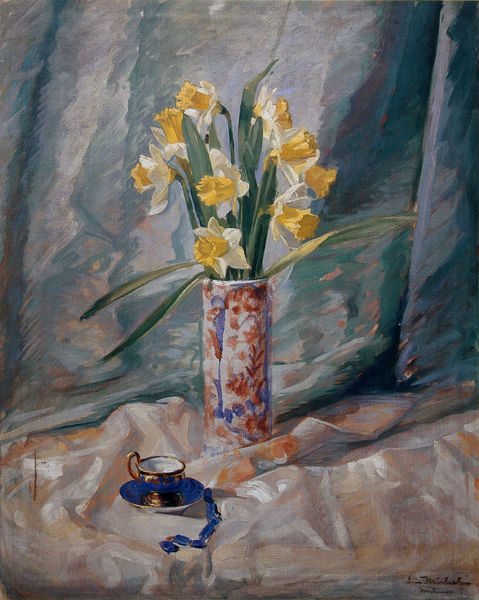
Titel: Märzenbecher
Künstler: Josef Emanuel Michel
Standort: München
Institution: Städtische Galerie im Lenbachhaus
Schlagwörter: blau, blätter, dunkel, gemälde, schatten, weiß, gelb, grün, impressionismus, blume, blumen, bunt, hell, licht, mitte, orange, schwarz, tisch, türkis, blüten, rot, tuch, malerei, muster, falten, teller, signatur, tischdecke, tischtuch, vorhang, öl, pastos, boden, gold, stoff, decke, henkel, stilleben, stillleben, vase, blumenvase, creme, kette, duktus, manet, tasse, blumenstrauss, punkte, griff, porzellan, links, service, untertasse, lilie, china, narzisse, stiehl, unterteller, postimpressionismus, neoimpressionismus, narzissen, blügen, narizisse, oserglocken, osterglocke, osterglocken, osterlgocken